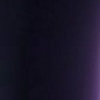
Label: space